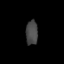
Tissue: lung
Cell type: T cells
Senescence score: 0.1778
Nuclear area (px): 285
Mean DAPI intensity: 71.477